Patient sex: F
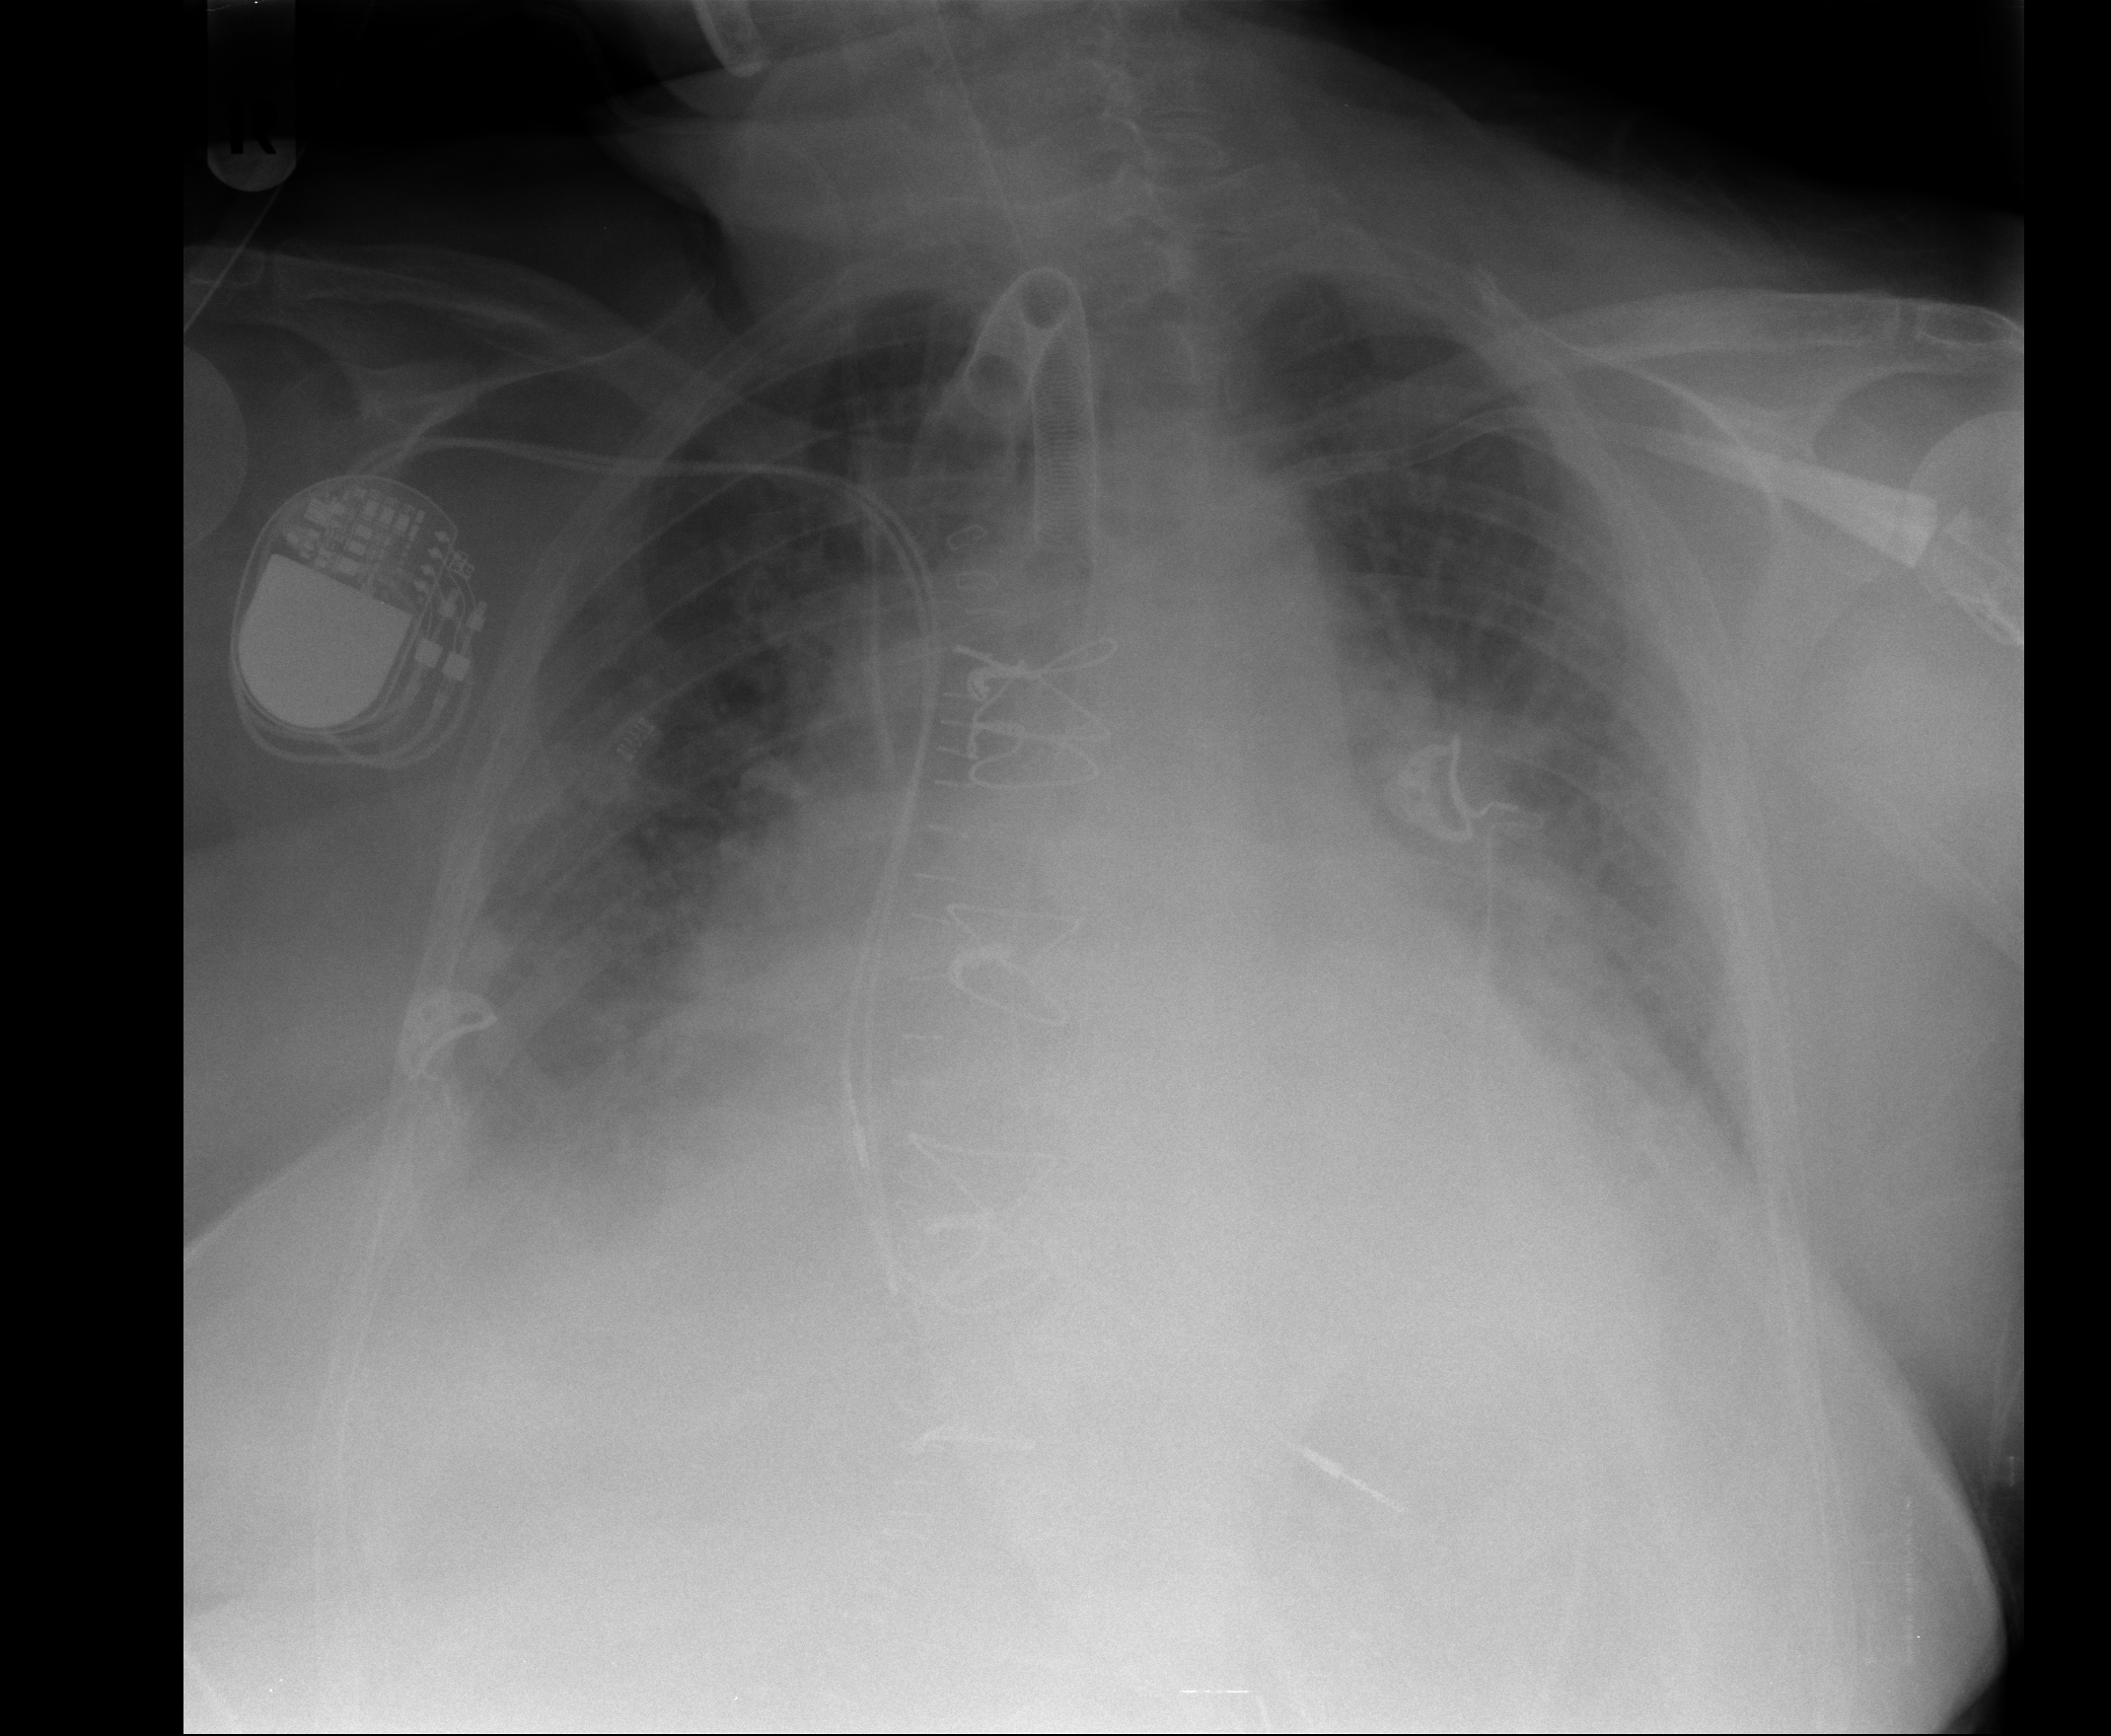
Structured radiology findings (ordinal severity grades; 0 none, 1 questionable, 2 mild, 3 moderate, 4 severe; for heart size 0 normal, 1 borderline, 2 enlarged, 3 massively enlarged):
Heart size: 2
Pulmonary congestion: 3
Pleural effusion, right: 2
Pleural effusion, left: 2
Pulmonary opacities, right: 2
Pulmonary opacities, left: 2
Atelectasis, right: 3
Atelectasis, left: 3